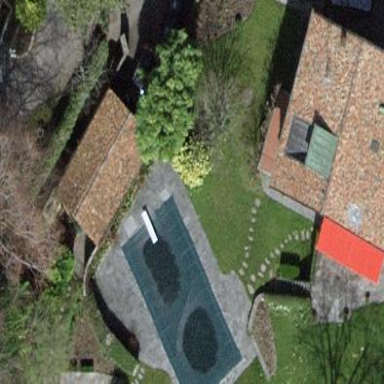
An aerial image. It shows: Swimming pool located in leisure land.